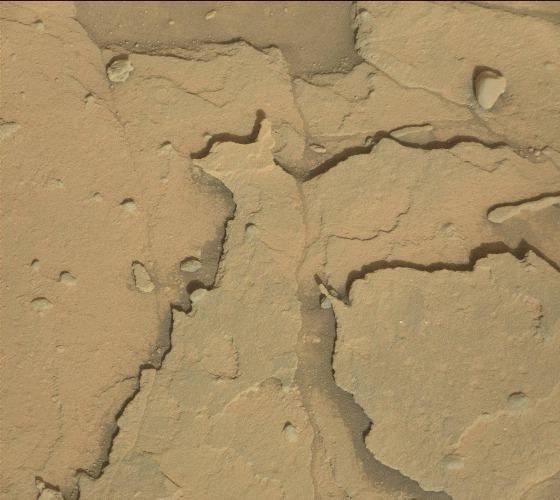
Terrain classes present: Bedrock, Gravel / Sand / Soil, Rock, Shadow